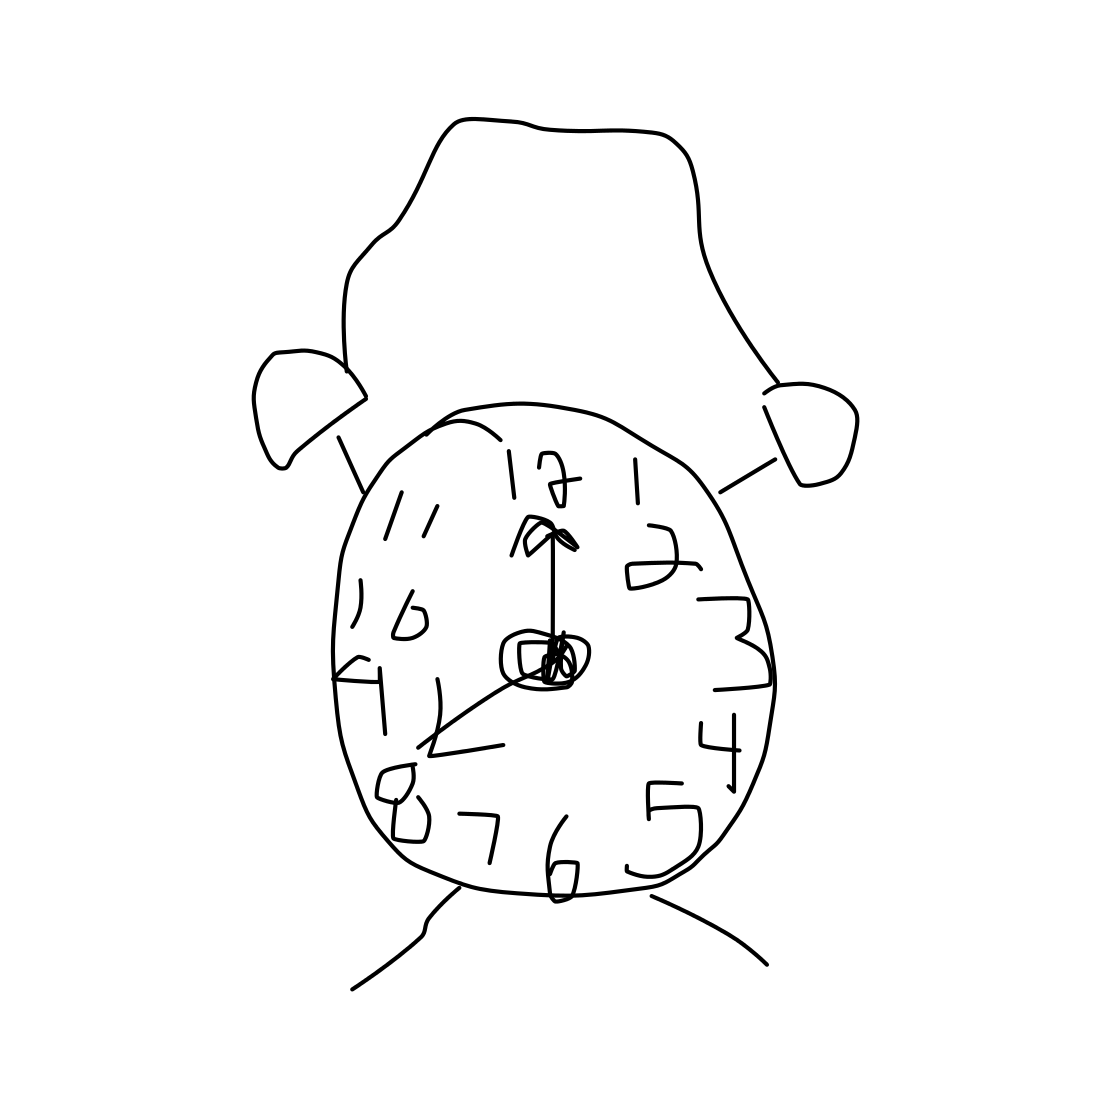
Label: alarm clock